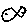
Label: fish